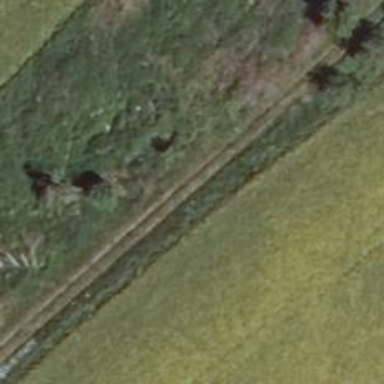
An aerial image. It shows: Track road with grade4 tracktype.